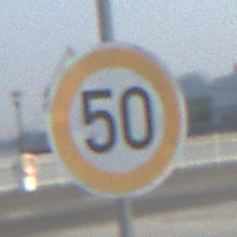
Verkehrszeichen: Geschwindigkeit50
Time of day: SunriseSunset
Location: Outdoor (Urban)
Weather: Clear
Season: NotSpecified
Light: Natural